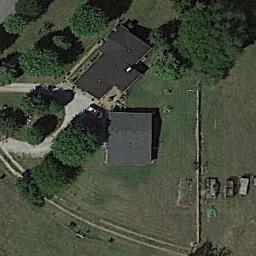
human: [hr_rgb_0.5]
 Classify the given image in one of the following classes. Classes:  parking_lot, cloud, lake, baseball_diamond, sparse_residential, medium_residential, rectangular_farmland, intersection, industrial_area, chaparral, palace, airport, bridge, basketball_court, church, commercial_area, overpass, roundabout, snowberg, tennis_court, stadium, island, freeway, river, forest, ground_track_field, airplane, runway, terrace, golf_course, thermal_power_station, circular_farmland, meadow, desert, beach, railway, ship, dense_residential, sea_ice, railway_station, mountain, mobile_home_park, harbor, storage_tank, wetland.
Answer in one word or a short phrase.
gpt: sparse_residential